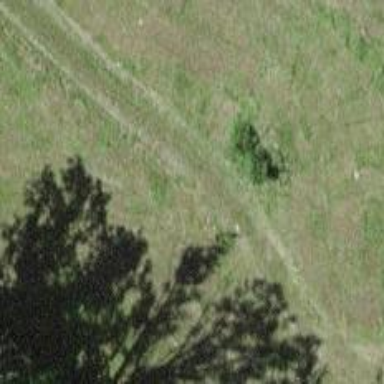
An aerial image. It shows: Track with very rough surface.